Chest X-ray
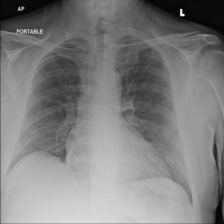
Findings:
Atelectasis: negative
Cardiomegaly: negative
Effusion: negative
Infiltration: negative
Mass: negative
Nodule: negative
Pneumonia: negative
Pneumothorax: negative
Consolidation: negative
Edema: negative
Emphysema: negative
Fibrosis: negative
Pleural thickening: negative
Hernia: negative